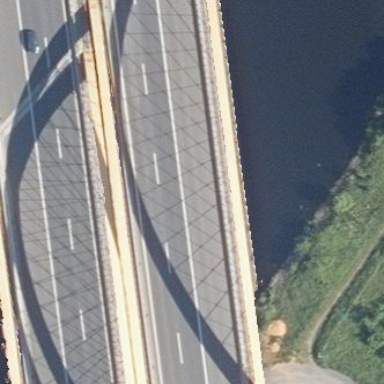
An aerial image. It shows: Arch bridge that is man-made.